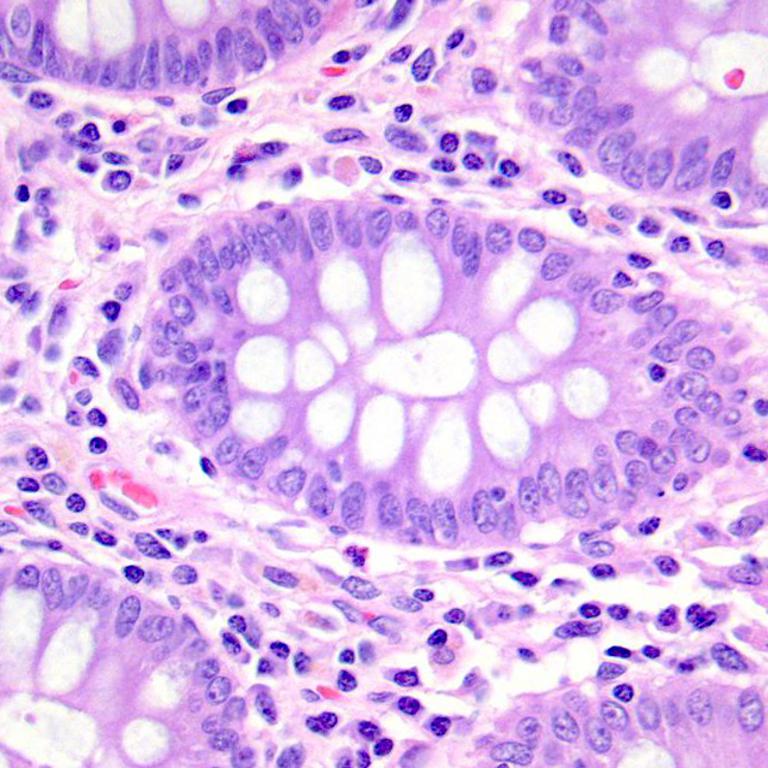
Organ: colon
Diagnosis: benign